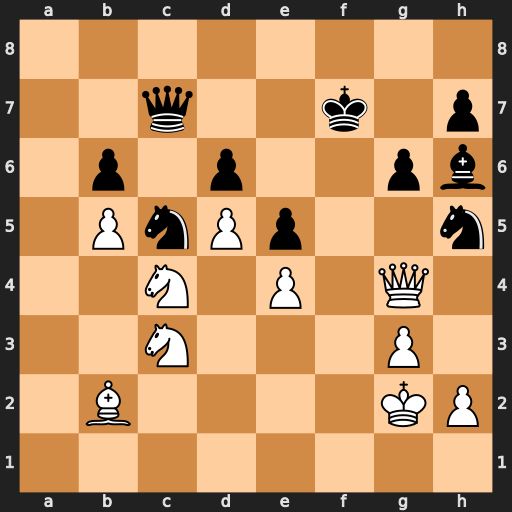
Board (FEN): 8/2q2k1p/1p1p2pb/1PnPp2n/2N1P1Q1/2N3P1/1B4KP/8
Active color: w
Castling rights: -
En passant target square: -
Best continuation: Qc8 Qxc8 Nxd6+ Ke7 Nxc8+